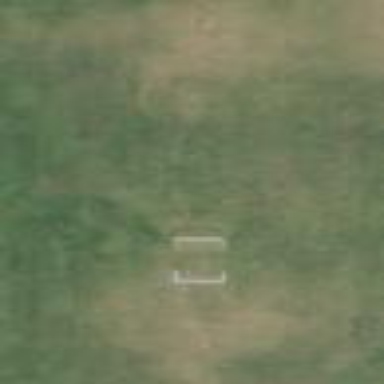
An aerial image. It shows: Soccer pitch for leisure land activities.